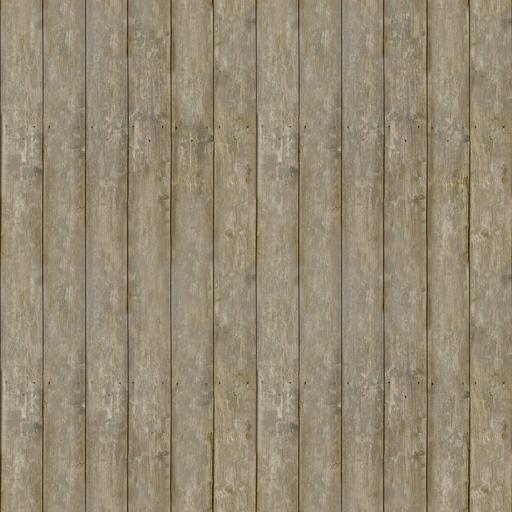
Tags: light planks wood wooden